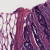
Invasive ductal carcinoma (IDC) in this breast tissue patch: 1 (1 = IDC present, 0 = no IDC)